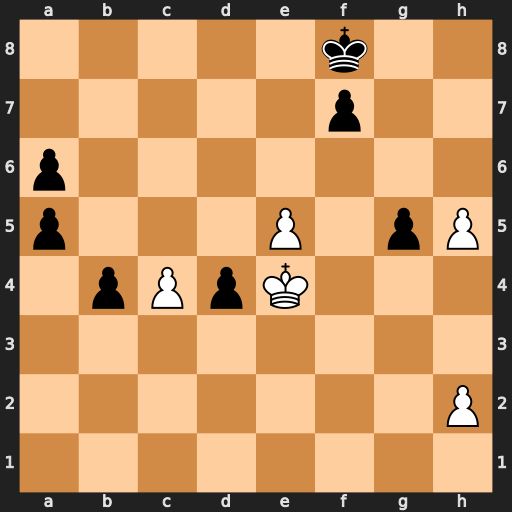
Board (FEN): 5k2/5p2/p7/p3P1pP/1pPpK3/8/7P/8
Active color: w
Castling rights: -
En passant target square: -
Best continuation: Kxd4 a4 Kd3 a3 Kc2